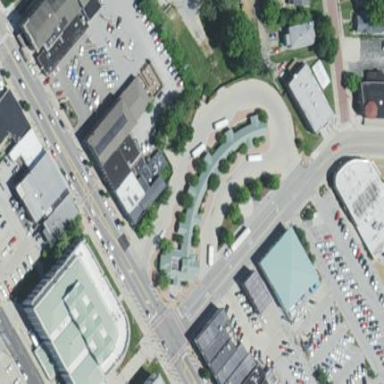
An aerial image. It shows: Building serving as bus station.